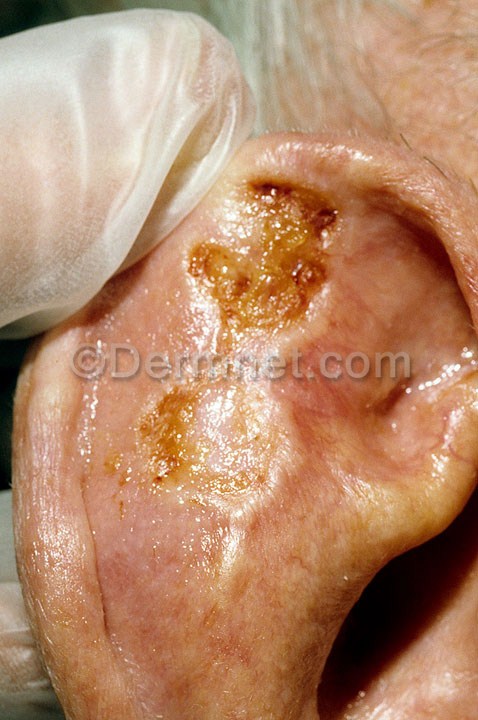
Disease: Actinic Keratosis Basal Cell Carcinoma and other Malignant Lesions